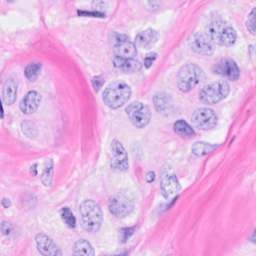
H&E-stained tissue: Breast